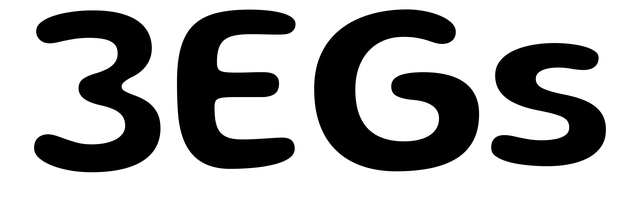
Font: Gluten_Medium